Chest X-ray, AP view. Patient: 19 years old, sex M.
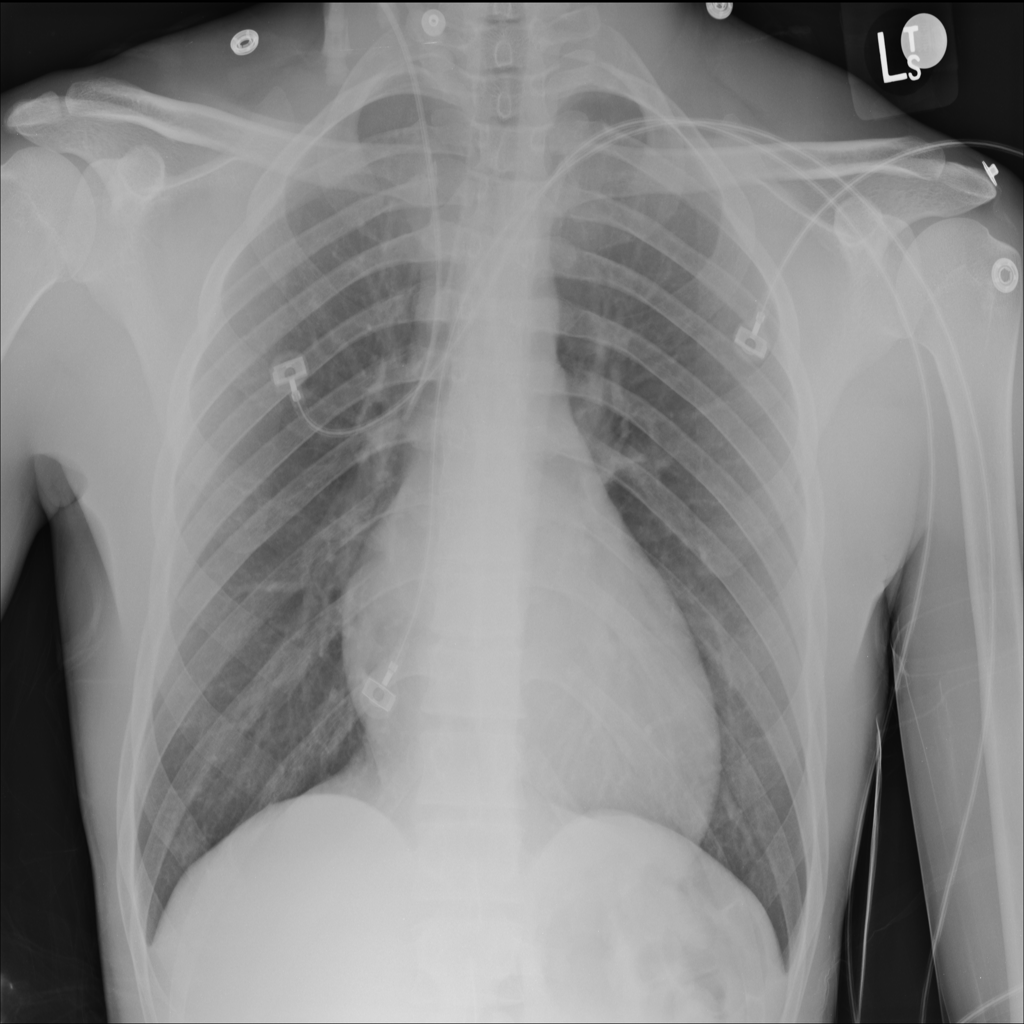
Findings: No Finding